Interaction volume radius: 10 \u00c5
Interaction volume height: 10 \u00c5
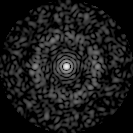
Disorder parameter: 0.8346